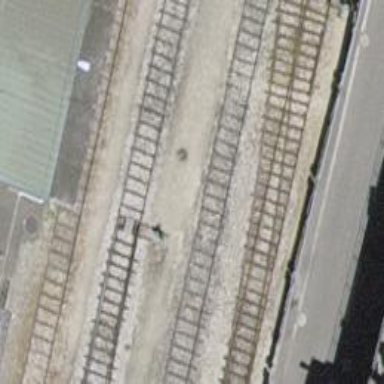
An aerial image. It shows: Railway switch.